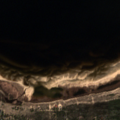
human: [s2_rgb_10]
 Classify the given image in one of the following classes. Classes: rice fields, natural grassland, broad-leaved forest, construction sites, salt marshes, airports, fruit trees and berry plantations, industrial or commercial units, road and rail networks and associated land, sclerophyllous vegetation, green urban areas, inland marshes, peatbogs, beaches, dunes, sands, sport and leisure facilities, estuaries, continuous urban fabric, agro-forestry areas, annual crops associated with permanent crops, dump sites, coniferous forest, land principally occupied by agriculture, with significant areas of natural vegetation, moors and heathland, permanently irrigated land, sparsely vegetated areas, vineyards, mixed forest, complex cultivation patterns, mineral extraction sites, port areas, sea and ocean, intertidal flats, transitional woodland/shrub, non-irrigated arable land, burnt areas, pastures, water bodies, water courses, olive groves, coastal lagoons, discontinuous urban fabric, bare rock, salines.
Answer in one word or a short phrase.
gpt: sport and leisure facilities, transitional woodland/shrub, sea and ocean